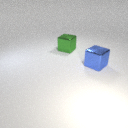
large blue metal cube in front of large green metal cube